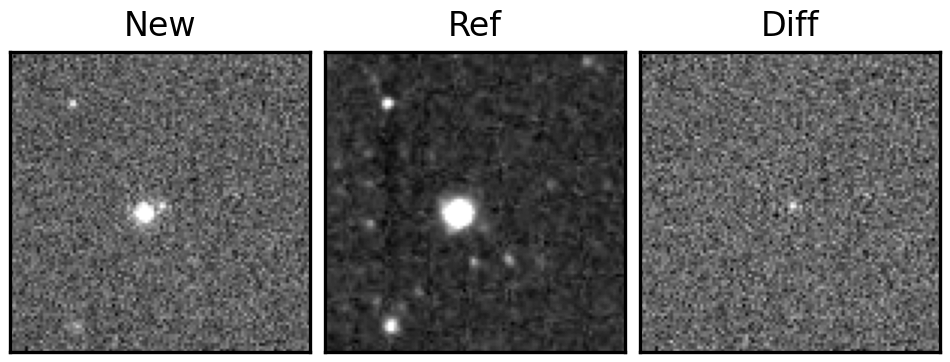
Label: real